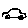
Label: car